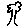
Label: tree